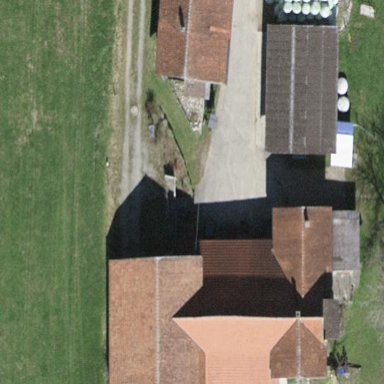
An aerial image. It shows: Farm building.